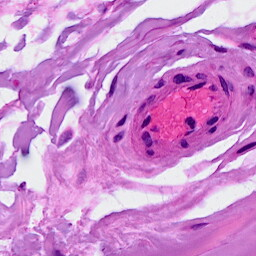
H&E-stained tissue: Breast